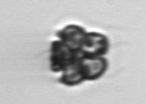
Label: Corymbellus